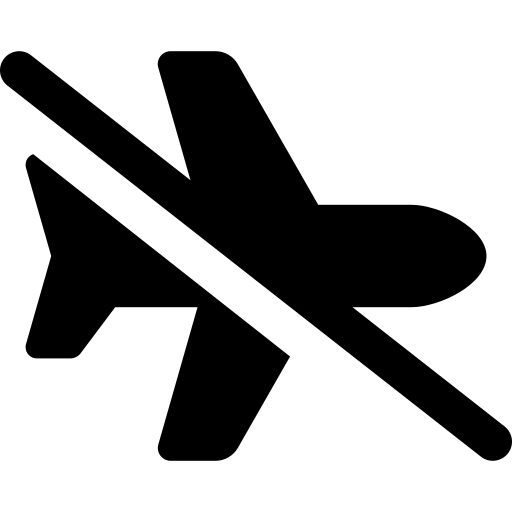
Tags: icon, FontAwesome, fa-icon, solid, plane, slash